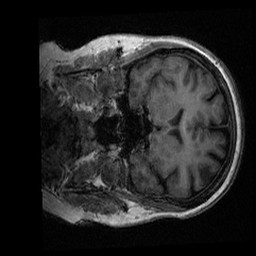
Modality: T1w
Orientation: coronal
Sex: female
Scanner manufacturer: ge
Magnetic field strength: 3 T
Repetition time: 0.0064 s
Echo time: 0.00281 s